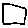
Label: square